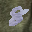
Label: 8